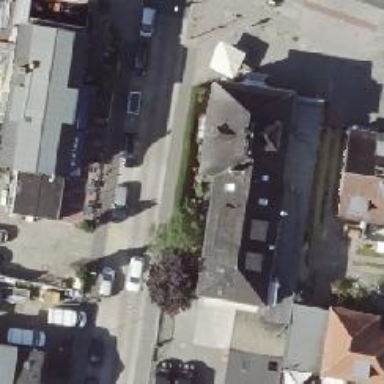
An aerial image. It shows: Bakery.